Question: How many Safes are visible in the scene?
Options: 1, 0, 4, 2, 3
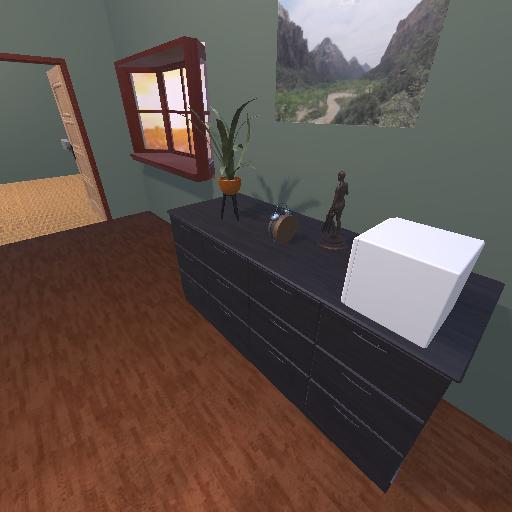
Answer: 1